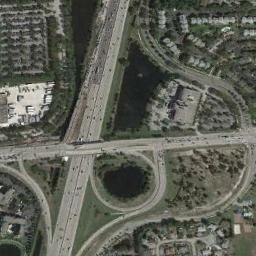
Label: overpass